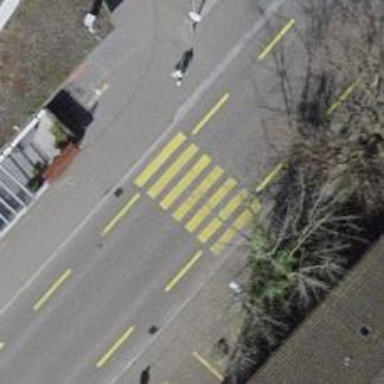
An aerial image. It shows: Footway crossing with marked asphalt surface.